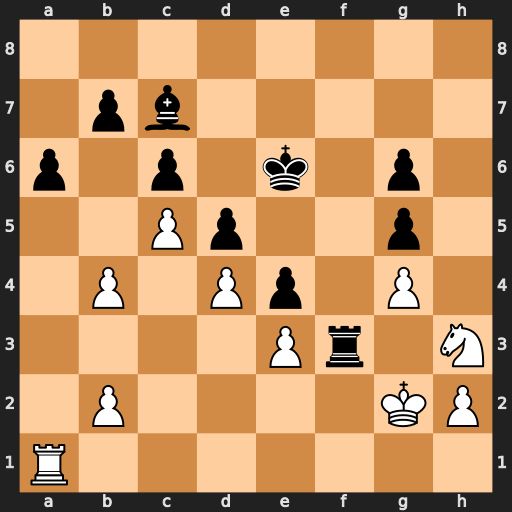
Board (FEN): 8/1pb5/p1p1k1p1/2Pp2p1/1P1Pp1P1/4Pr1N/1P4KP/R7
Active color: w
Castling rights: -
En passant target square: -
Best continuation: Nxg5+ Kf6 Nxf3